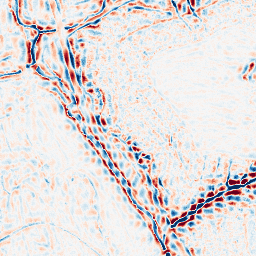
Category: wavelet
Decomposition family: wavelet_dwt
Decomposition parameters: wavelet: db8
level: 3
Upsampling method: sinc_hamming
Upsampling parameters: scale: 2
kernel_size: 16
Upsampling scale: 2